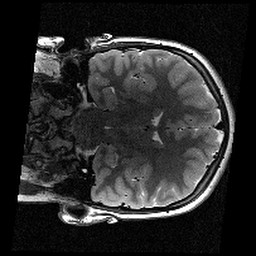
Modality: T2w
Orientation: coronal
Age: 12
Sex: female
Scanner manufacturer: siemens
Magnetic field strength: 3 T
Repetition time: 9.23 s
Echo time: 0.067 s